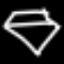
Label: diamond